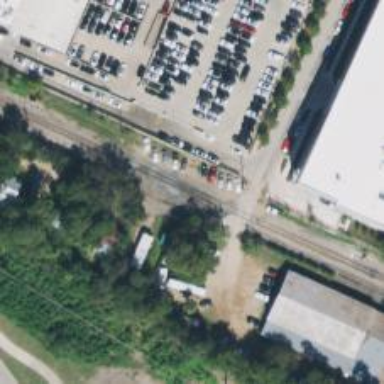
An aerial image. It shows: Railway siding with rails.